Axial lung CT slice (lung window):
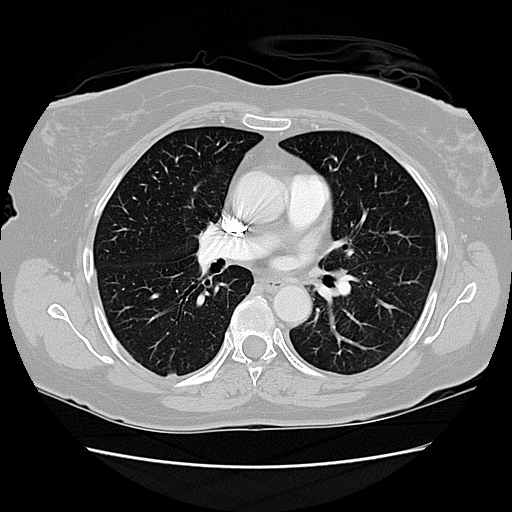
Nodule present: no